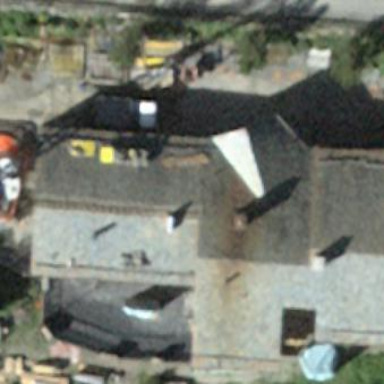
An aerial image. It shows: Building with gabled roof oriented along its length.